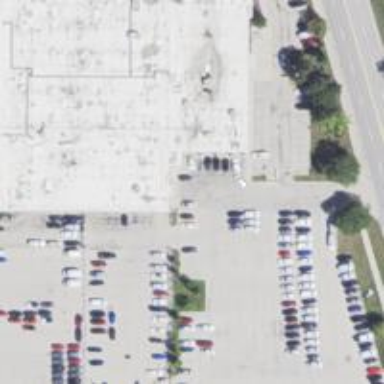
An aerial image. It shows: Car rental facility.